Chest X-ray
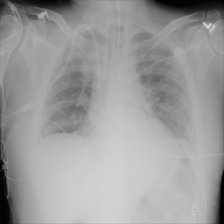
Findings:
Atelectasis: negative
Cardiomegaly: negative
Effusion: negative
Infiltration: positive
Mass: negative
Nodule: negative
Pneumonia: negative
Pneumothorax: negative
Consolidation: negative
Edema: negative
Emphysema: negative
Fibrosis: negative
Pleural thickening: negative
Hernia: negative